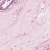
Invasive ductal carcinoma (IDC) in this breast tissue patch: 0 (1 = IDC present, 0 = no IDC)